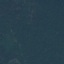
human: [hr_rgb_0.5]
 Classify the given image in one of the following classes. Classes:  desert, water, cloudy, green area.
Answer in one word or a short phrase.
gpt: green area